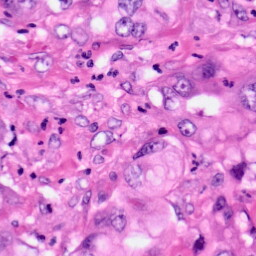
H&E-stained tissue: Pancreatic